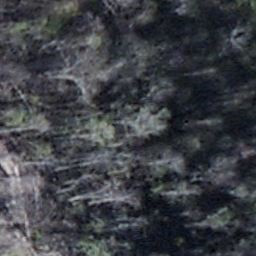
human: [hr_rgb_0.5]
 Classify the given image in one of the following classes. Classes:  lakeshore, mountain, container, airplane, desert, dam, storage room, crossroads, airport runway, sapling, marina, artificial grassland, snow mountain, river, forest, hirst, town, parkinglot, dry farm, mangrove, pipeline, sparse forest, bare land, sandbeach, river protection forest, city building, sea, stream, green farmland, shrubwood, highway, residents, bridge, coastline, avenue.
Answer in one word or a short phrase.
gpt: shrubwood